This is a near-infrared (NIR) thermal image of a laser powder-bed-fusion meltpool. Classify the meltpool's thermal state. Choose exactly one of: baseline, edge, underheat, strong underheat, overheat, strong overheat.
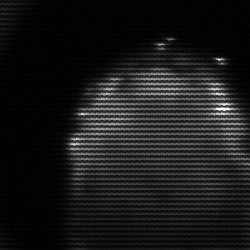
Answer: edge